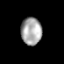
Tissue: prostate
Cell type: T cells
Senescence score: 0.7202
Nuclear area (px): 561
Mean DAPI intensity: 165.578